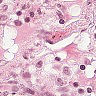
Metastatic tissue present: no